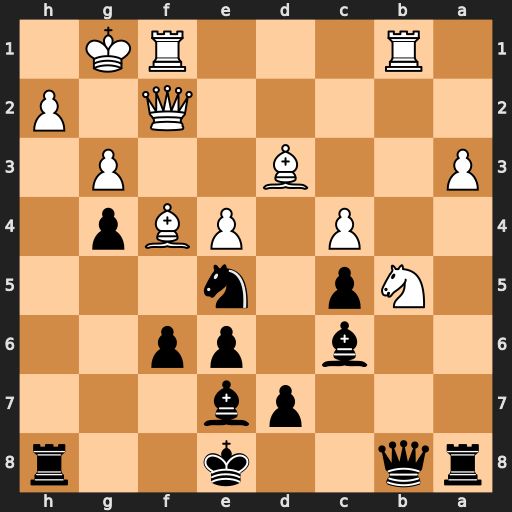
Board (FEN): rq2k2r/3pb3/2b1pp2/1Np1n3/2P1PBp1/P2B2P1/5Q1P/1R3RK1
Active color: b
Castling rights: kq
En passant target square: -
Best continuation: Nxd3 Bxb8 Nxf2